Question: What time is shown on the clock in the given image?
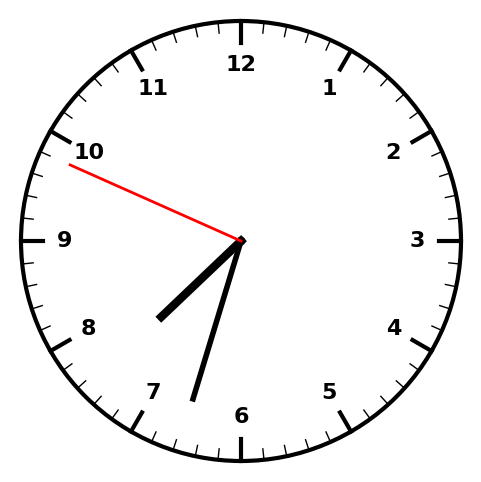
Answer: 07:32:49